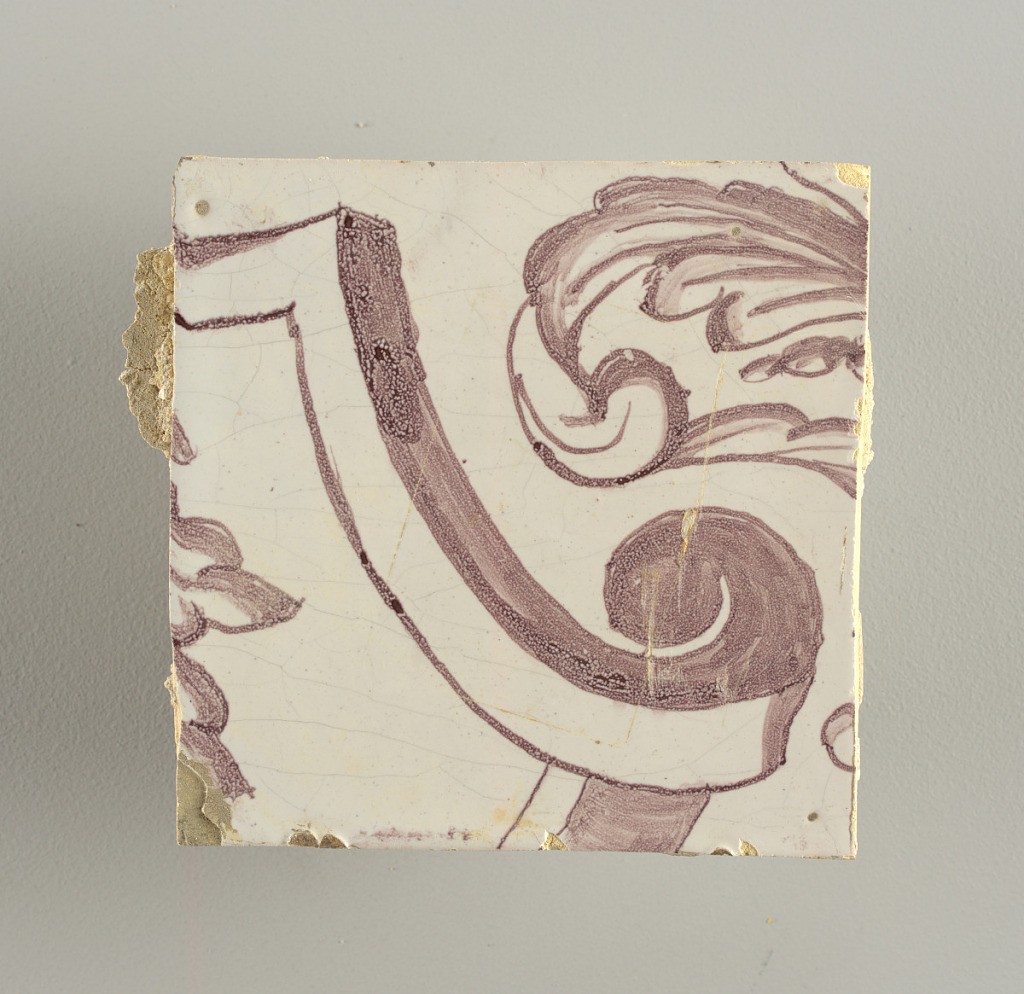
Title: Wall facing
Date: ca. 1725
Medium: Tin-glazed earthenware, underglaze
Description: Horizontal rectangle.  Thirty-seven tiles wide and twenty-one high with opening for door or window nineteen and one-half tiles high and twelve wide.  To left and right of opening, centered canopy above. Left, woman representing Hope, right, a sculputure urn.  Centered above opening, a mascaron.  Arabesque design of foliage.